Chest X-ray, PA view. Patient: 34 years old, sex F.
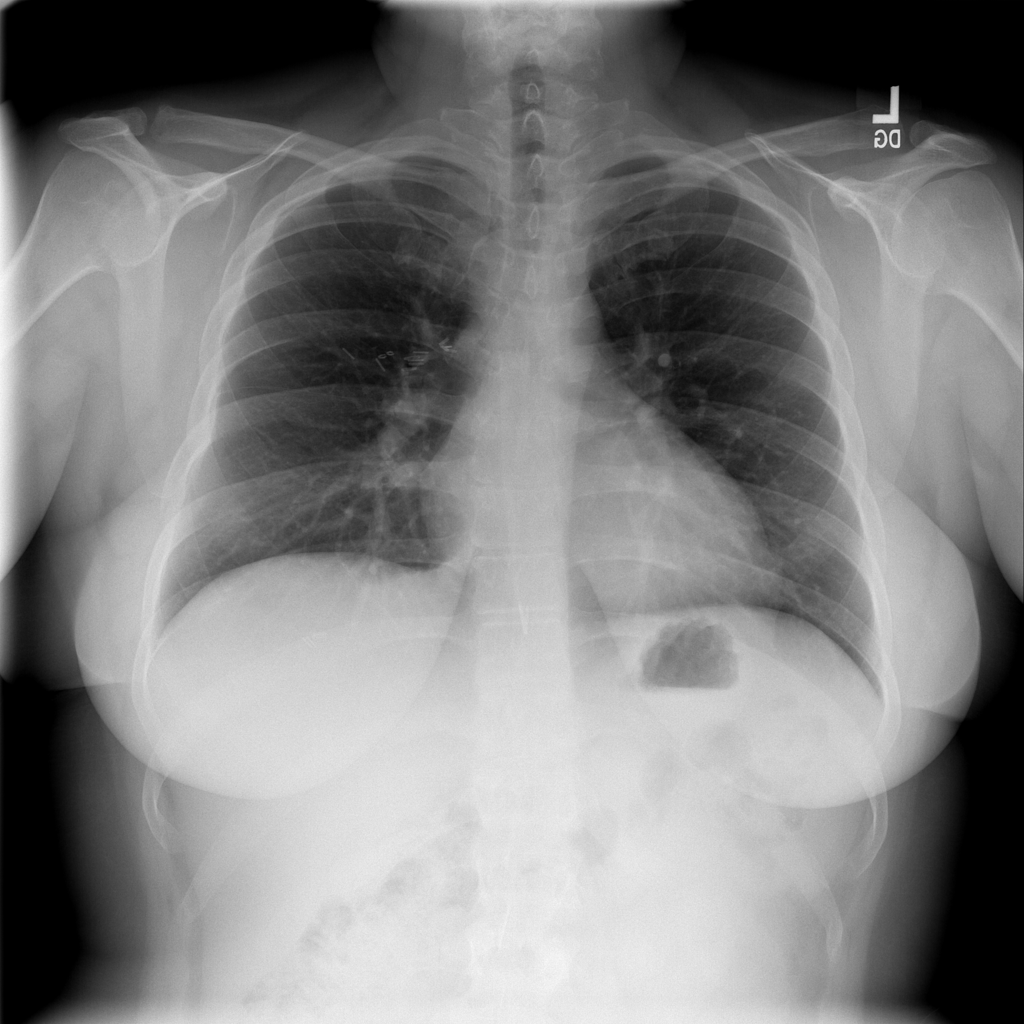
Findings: No Finding